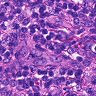
Metastatic tissue present: no